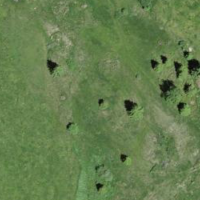
EUNIS habitat code: 24
Species observed at this site:
Succisa pratensis